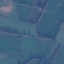
Land use / land cover class: Pasture